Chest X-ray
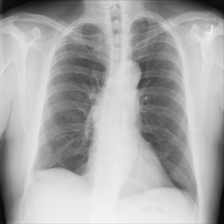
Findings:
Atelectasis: negative
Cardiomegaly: negative
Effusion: negative
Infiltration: negative
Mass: negative
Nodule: negative
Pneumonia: negative
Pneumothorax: negative
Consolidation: negative
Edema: negative
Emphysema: negative
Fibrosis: negative
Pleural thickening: negative
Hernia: negative